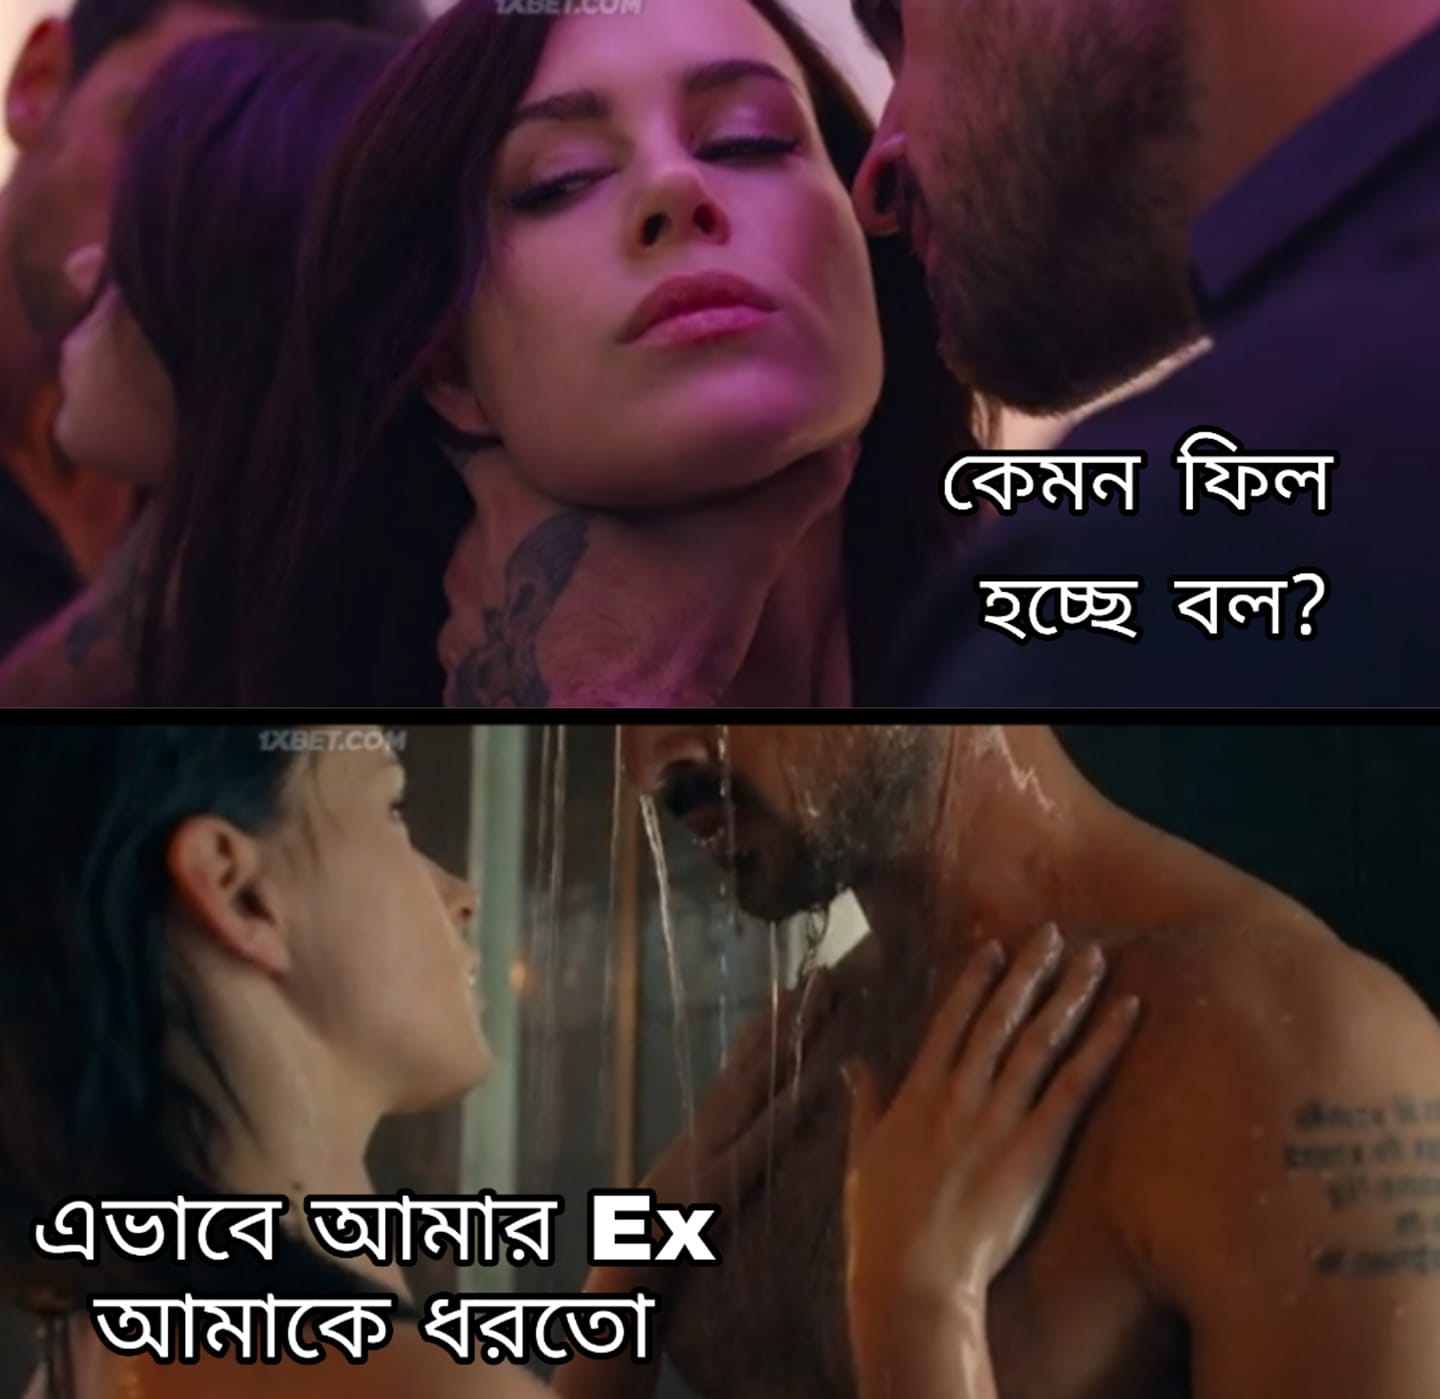
Caption: কেমন ফিল হচ্ছে বল ?      এভাবে আমার Ex আমাকে ধরতো
Label: hate